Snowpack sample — Snodgrass Mountain, Crested Butte, Colorado (2/4/25, 12:06 PM MST)
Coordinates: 38.923, -106.968
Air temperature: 35 °F
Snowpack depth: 80 cm
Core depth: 50 cm
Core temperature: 30.2 °F
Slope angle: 14°, slope face: 78°
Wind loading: low
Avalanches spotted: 0
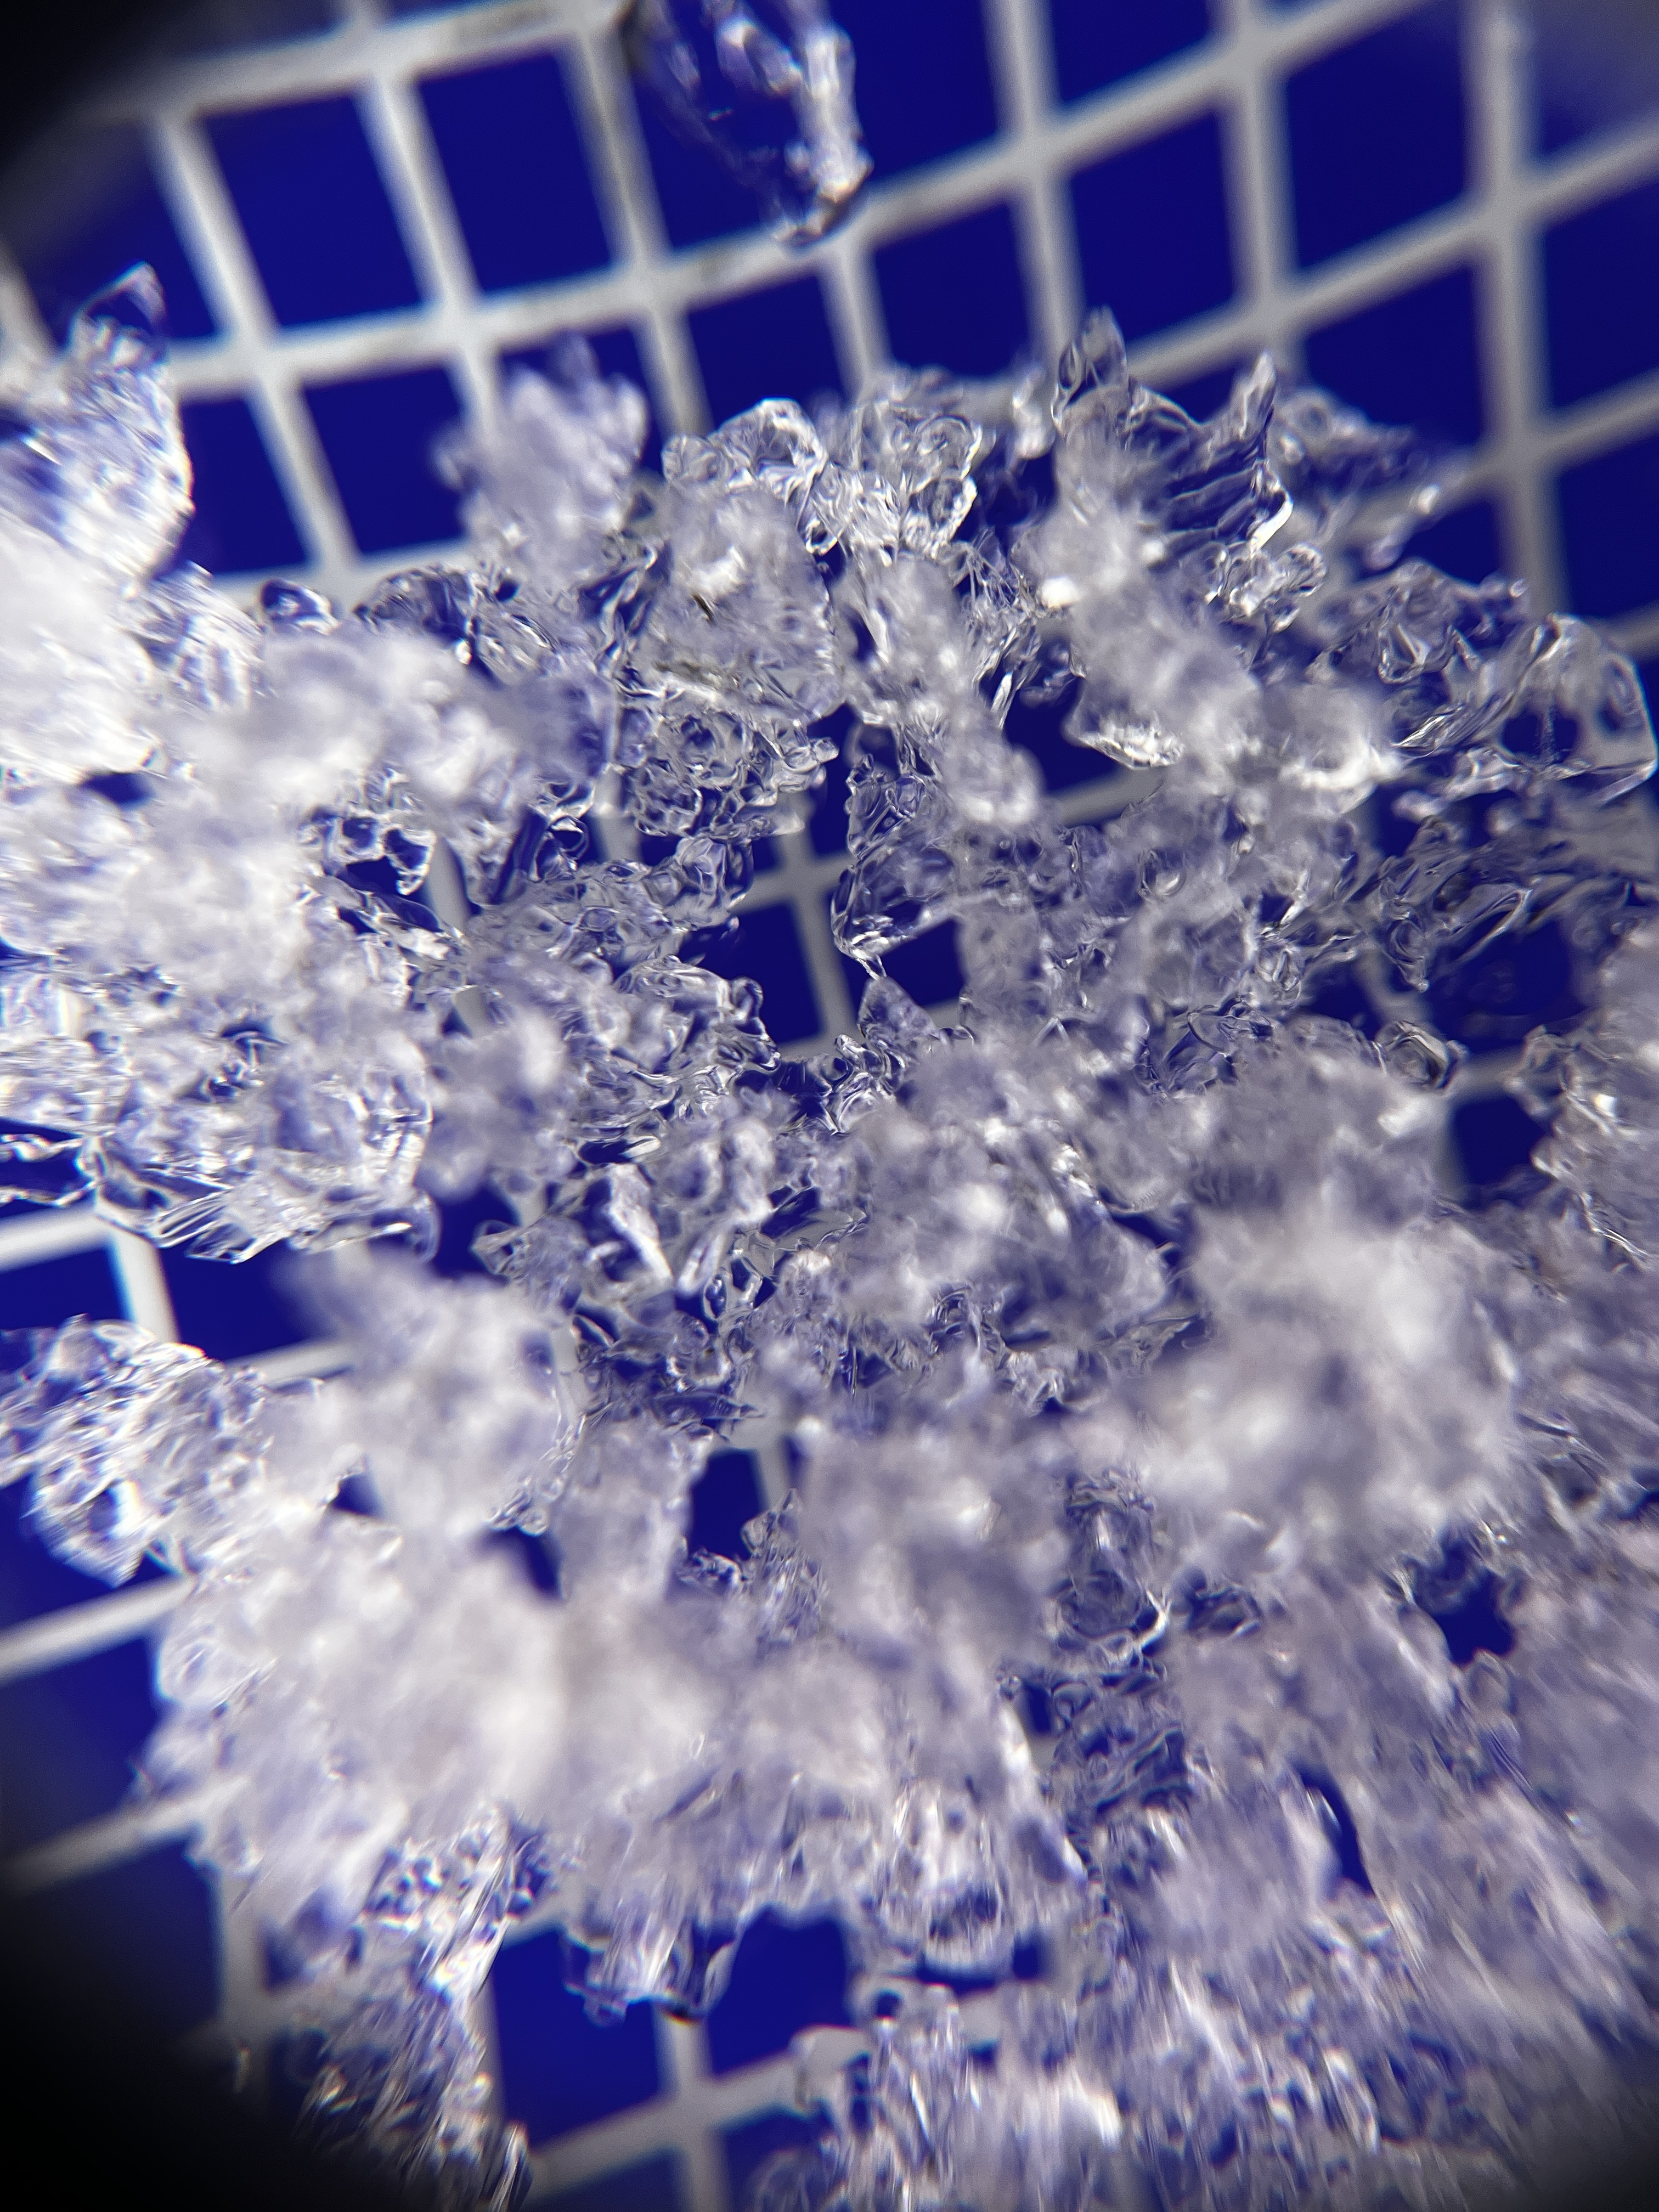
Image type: magnified_profile
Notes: No avalanches nearby, unusually warm weather for the last month reported by residents, Collected 25 yards from treeline